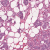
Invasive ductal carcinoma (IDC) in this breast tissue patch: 1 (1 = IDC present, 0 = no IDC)